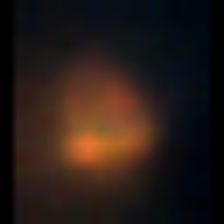
Taxon: NanoPlankton
Group: Other